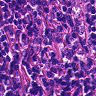
Metastatic tissue present: no